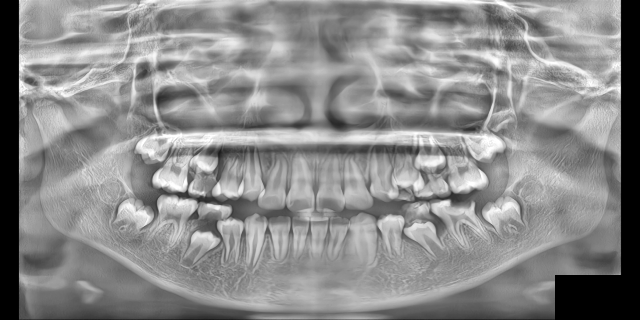
adult